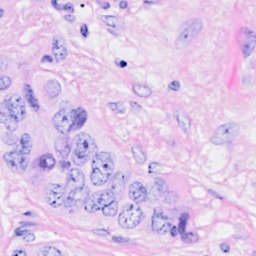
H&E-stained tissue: Breast